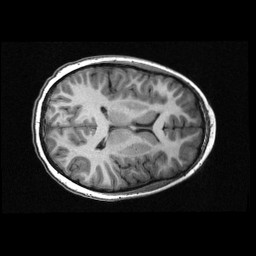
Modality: T1w
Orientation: axial
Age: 11
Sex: female
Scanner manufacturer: siemens
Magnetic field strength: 3 T
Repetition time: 2.3 s
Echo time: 0.00336 s